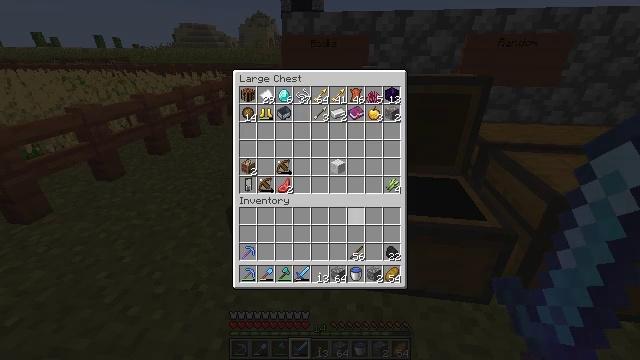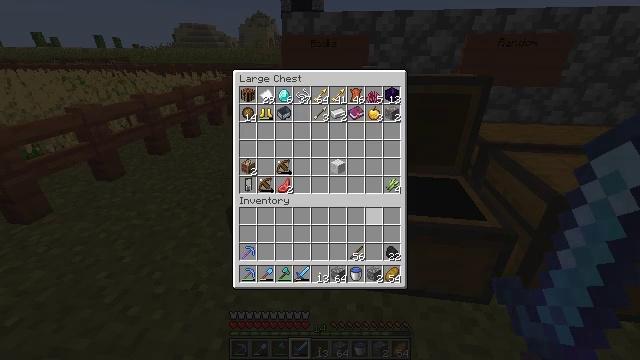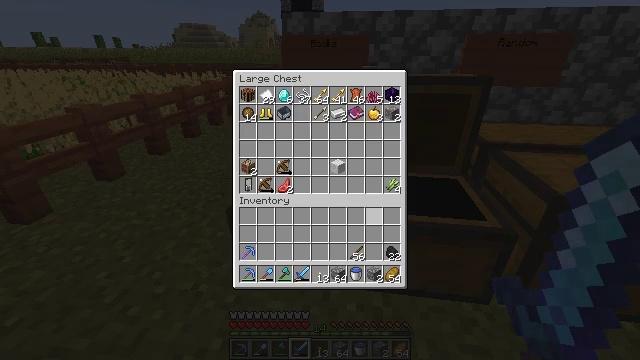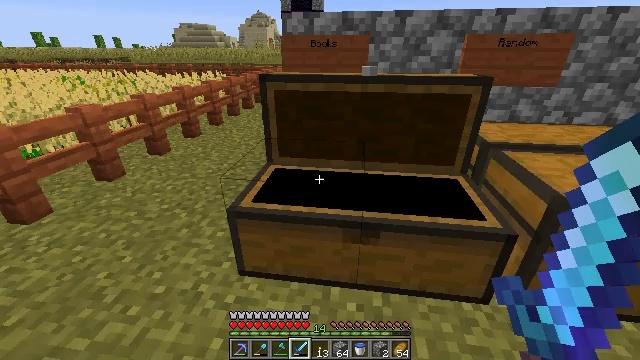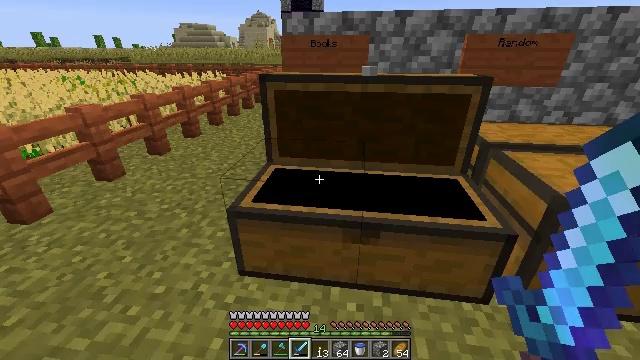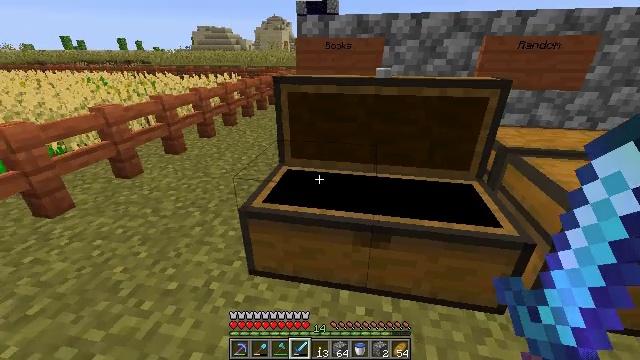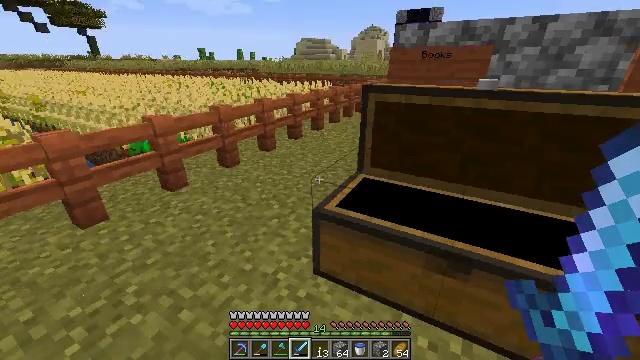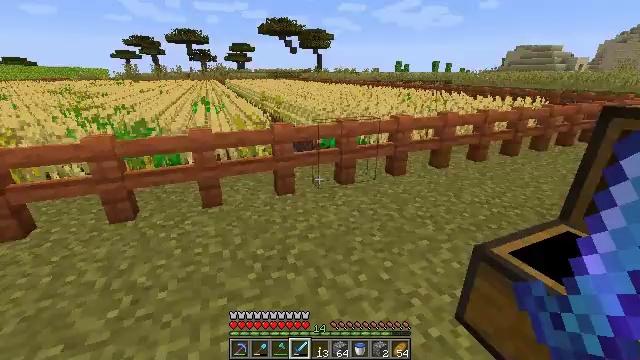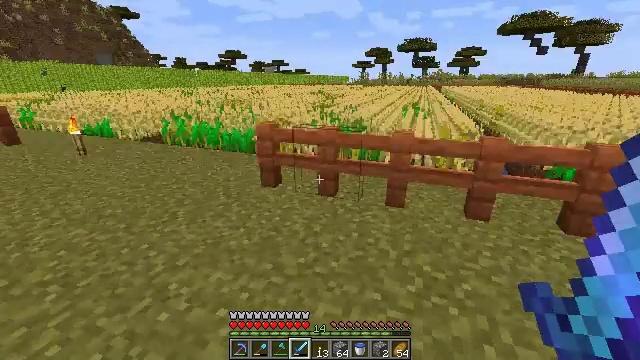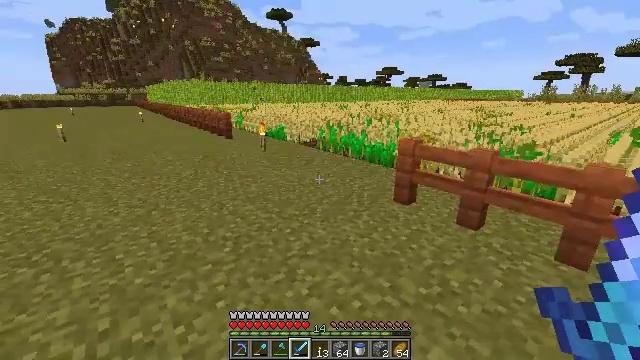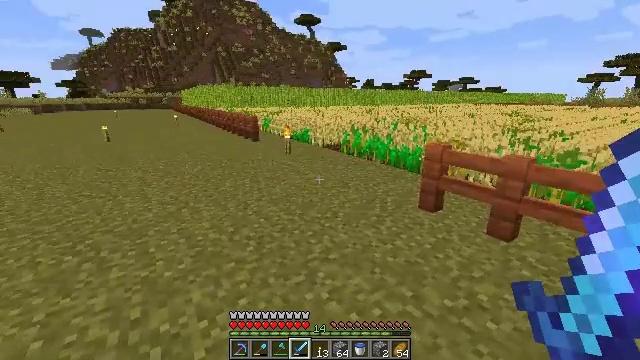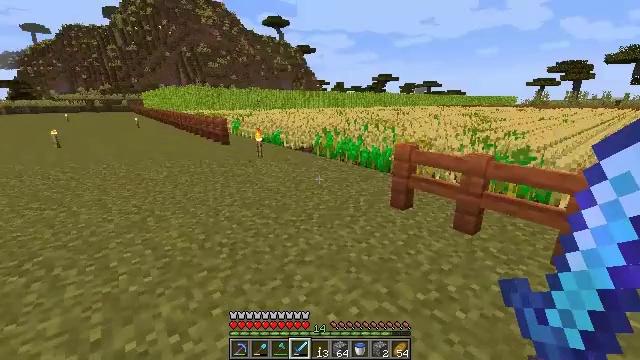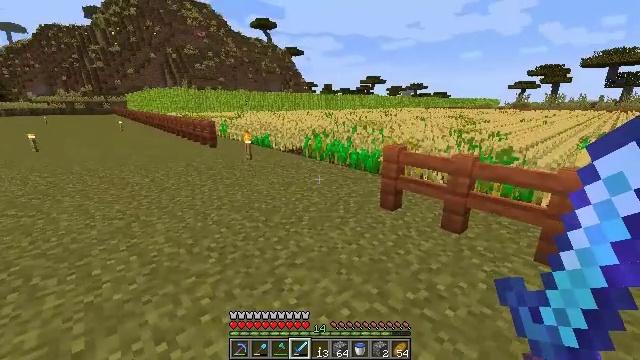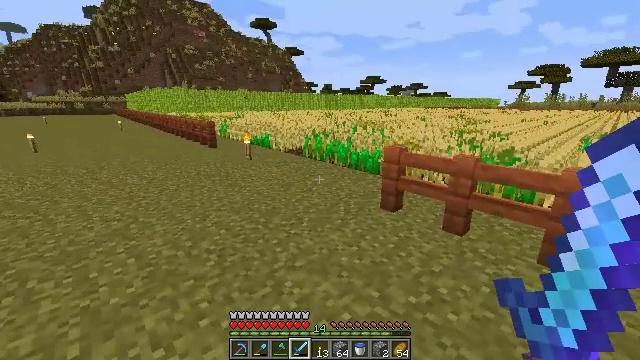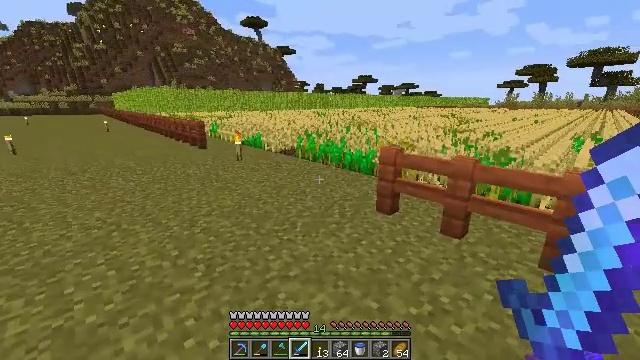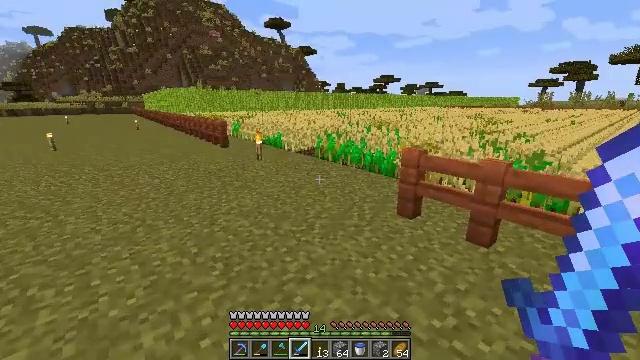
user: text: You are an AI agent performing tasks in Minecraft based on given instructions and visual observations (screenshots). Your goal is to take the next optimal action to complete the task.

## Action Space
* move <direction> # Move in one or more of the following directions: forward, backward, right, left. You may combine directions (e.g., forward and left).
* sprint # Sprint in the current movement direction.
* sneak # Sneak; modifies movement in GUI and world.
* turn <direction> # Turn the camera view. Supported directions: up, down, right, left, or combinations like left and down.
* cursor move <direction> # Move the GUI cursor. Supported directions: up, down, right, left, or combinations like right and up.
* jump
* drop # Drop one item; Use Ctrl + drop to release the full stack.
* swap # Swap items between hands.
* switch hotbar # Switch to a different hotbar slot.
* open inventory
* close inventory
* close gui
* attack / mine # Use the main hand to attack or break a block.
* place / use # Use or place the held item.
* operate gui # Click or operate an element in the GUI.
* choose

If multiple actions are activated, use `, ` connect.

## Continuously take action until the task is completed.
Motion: motion action
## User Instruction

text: Put blaze rod and cobblestones in the crafting grid to make a brewing stand.
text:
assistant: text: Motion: cursor move right and down
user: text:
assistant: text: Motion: no_op
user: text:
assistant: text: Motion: no_op
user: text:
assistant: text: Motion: close gui
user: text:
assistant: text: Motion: turn left
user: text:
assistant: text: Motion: turn left and up
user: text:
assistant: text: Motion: turn left and up
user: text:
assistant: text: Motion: turn left and up
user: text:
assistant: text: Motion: turn left and up
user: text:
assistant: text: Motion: turn left
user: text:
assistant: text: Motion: turn right
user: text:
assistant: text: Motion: turn right
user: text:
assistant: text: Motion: move forward
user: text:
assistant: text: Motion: move forward, turn right
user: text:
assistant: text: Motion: move forward, turn left
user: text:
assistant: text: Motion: move forward, turn left
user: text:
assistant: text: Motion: move forward, turn left
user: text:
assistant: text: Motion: move forward
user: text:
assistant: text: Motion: move forward, turn left
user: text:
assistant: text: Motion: move forward, turn left
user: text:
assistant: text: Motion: move forward, turn left
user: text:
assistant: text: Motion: move forward
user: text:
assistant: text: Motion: move forward, turn left and up
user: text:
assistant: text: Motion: move forward, turn left and up
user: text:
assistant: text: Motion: move forward, turn left
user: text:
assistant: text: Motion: move forward, turn left
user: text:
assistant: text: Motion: move forward, turn left
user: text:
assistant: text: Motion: move forward, turn left
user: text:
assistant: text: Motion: move forward
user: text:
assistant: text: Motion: move forward